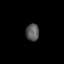
Tissue: lung
Cell type: Others
Senescence score: 0.206
Nuclear area (px): 220
Mean DAPI intensity: 89.977